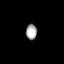
Tissue: prostate
Cell type: T cells
Senescence score: 0.3526
Nuclear area (px): 168
Mean DAPI intensity: 166.381